Question: What is a potential problem of using non private addresses in lan?
Such as one over an image.
This is a open wi-fi connection of a hotel. Internet works.
Why then rfc1918 needs at least?

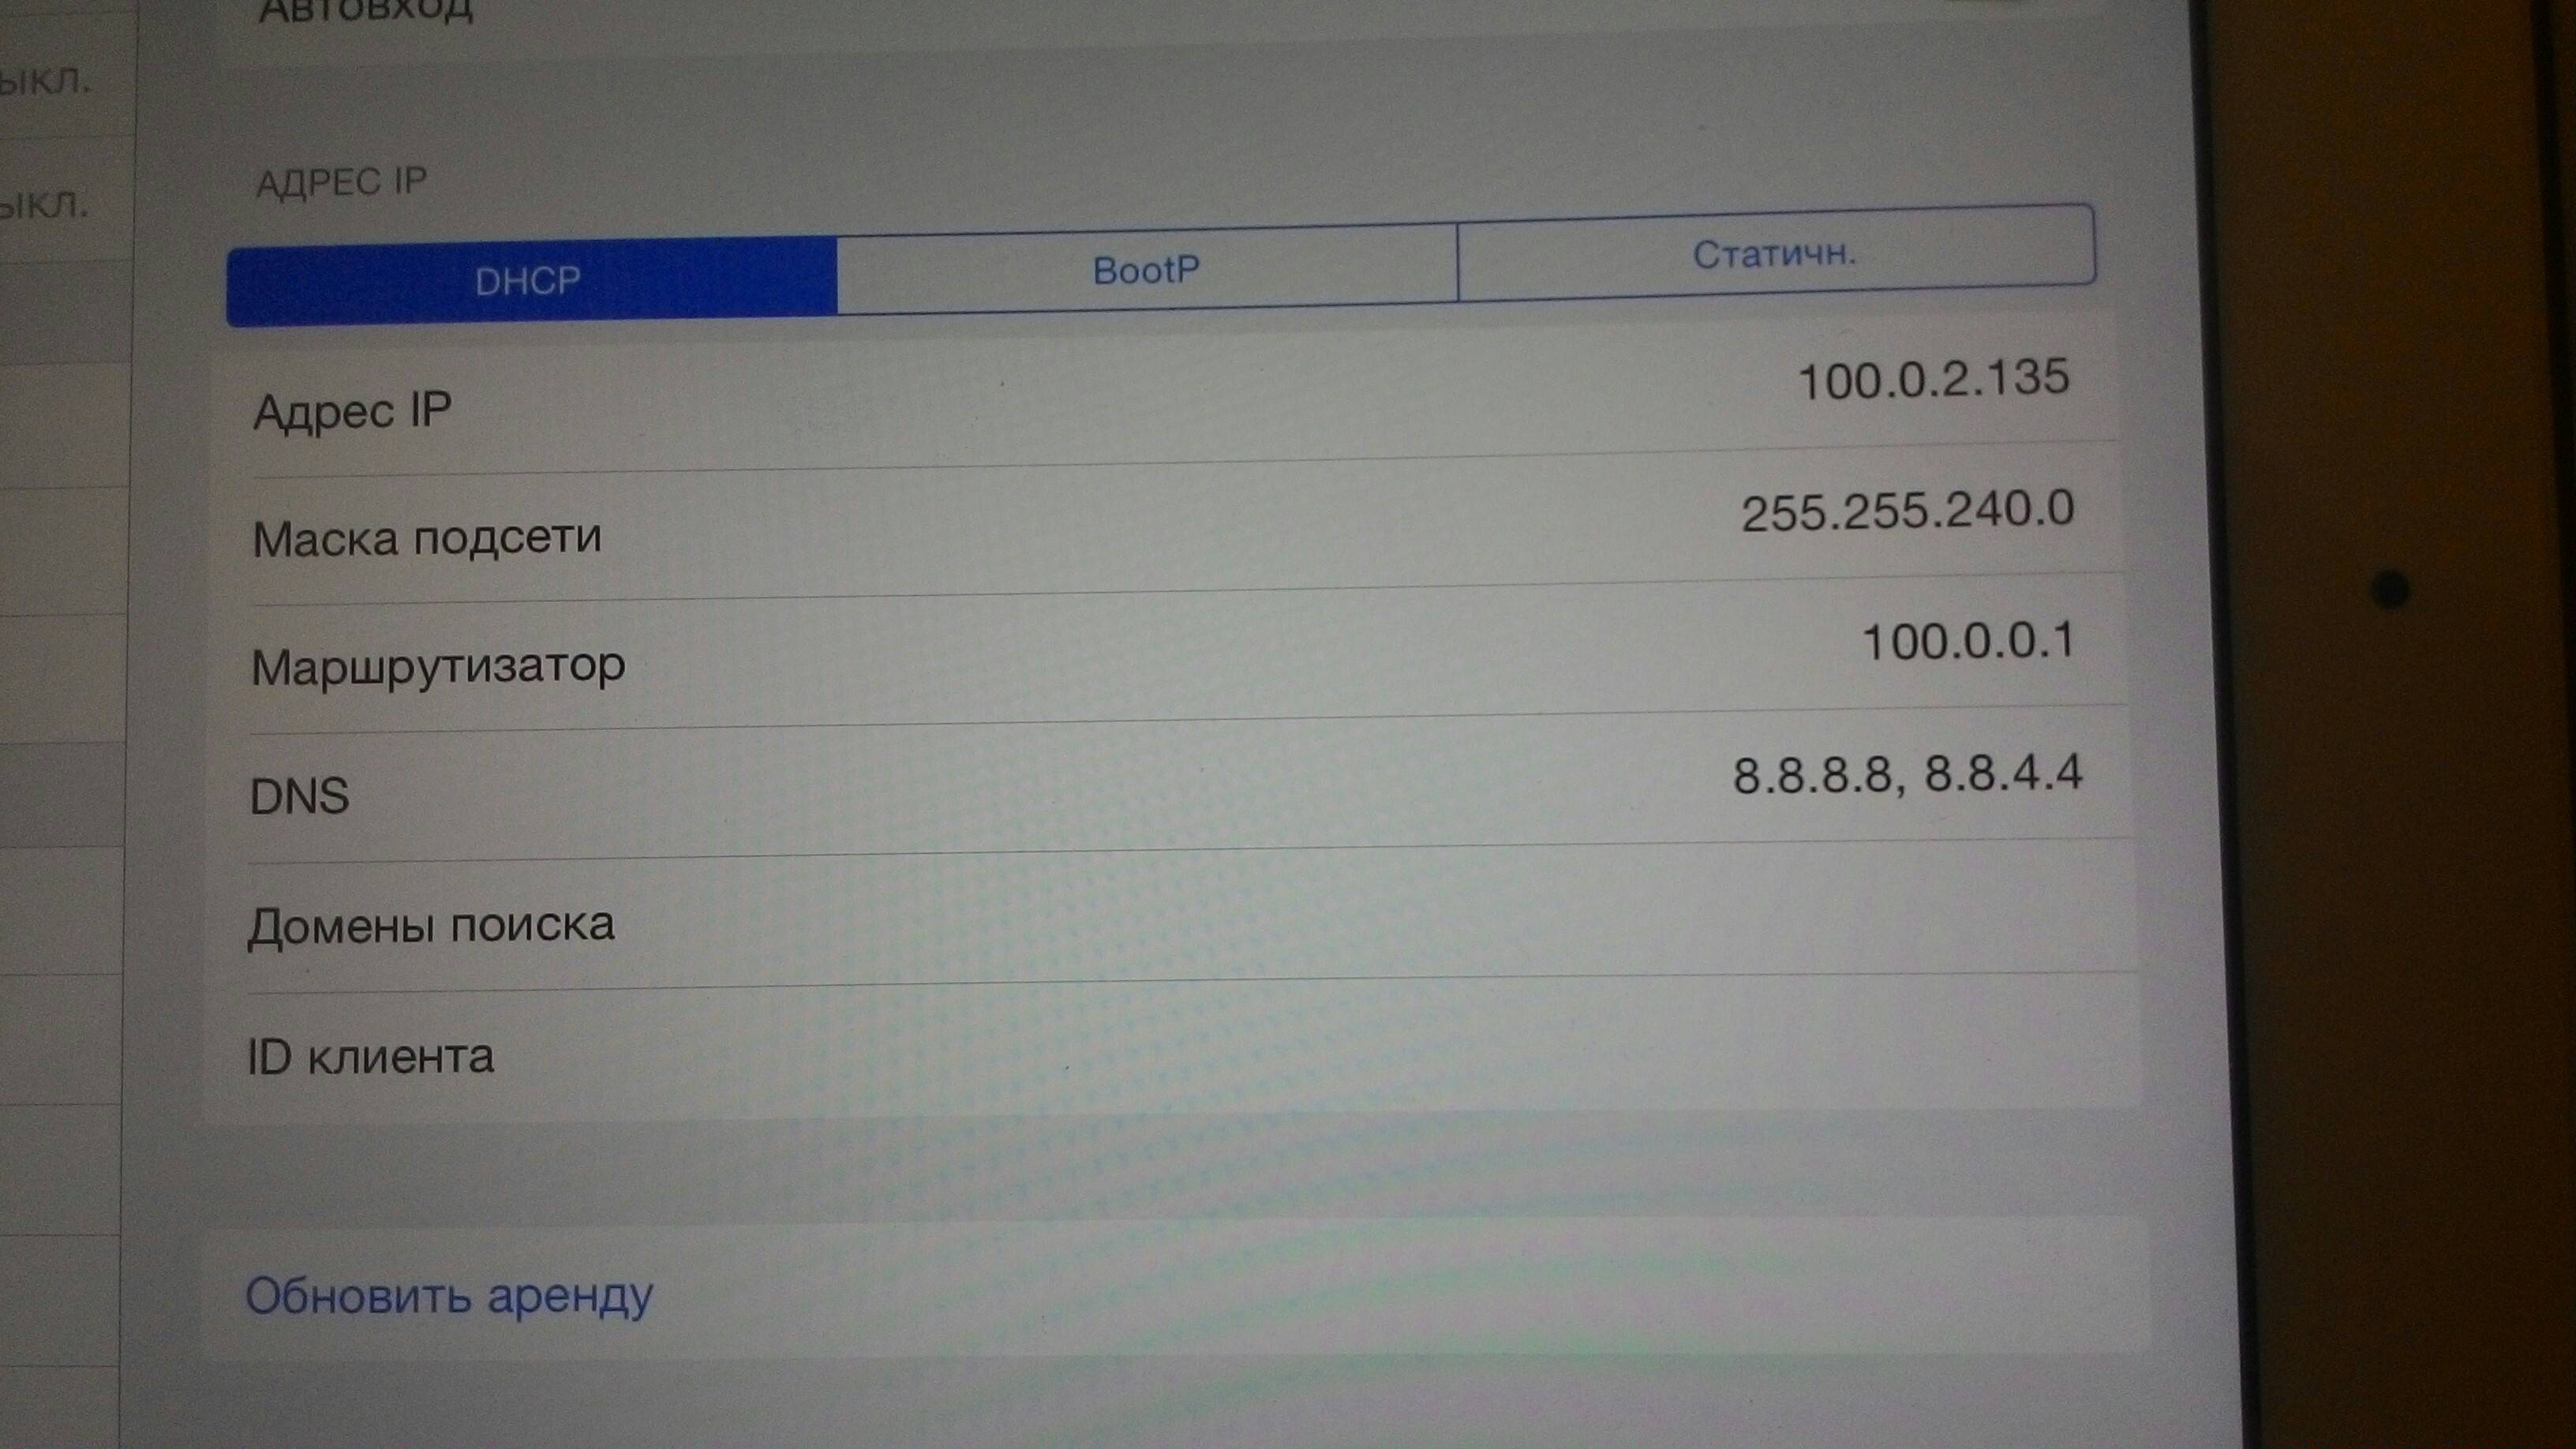
Answer: Illegal Addresses
Private intranets that have no intent on connecting to the Internet can choose any addresses they want, even public addresses that have been assigned by the InterNIC. If an organization later decides to connect to the Internet, its current address scheme might include addresses already assigned by the InterNIC to other organizations. These addresses would be duplicate or conflicting addresses and are known asillegal addresses . Connectivity from illegal addresses to Internet locations is not possible.
For example, a private organization chooses to use 207.46.130.0/24 as its intranet address space. The public address 207.46.130.0/24 has been assigned to the Microsoft corporation and routes exist on the Internet routers to route all packets destined to IP addresses on 207.46.130.0/24 to Microsoft routers. As long as the private organization does not connect to the Internet, there is no problem because the two address spaces are on separate IP internetworks. If the private organization then connected directly to the Internet and continued to use 207.46.130.0/24 as its address space, then any Internet response traffic to locations on the 207.46.130.0/24 network would be routed to Microsoft routers, not to the routers of the private organization.
<URL>